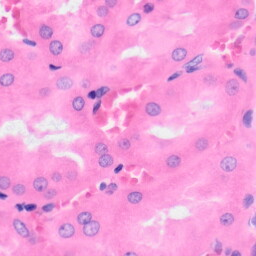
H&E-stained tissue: Kidney